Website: home-depot
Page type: account-dashboard
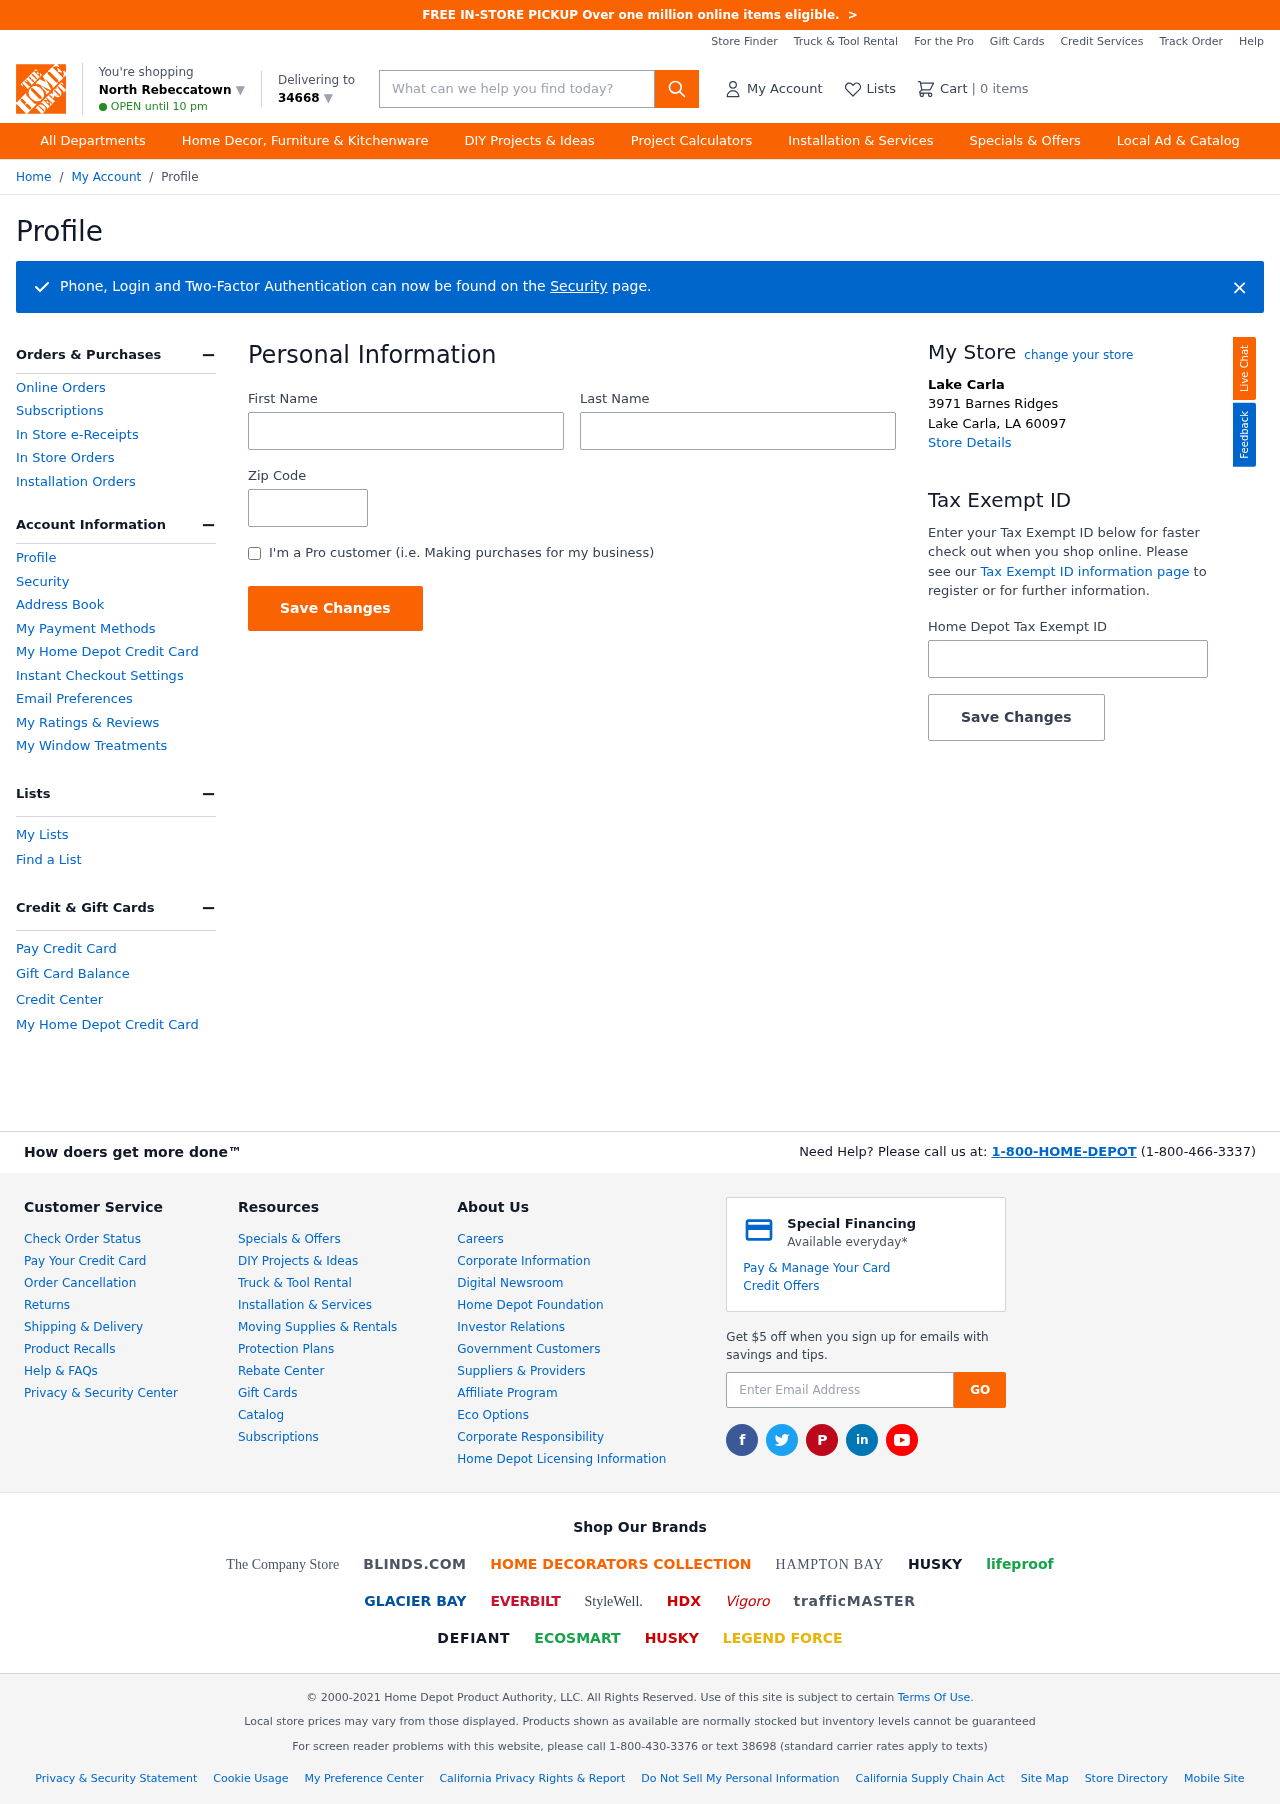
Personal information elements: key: PII_CITY
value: North Rebeccatown ▼
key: PII_FIRSTNAME
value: Paul
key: PII_LASTNAME
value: Roman
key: PII_LOCATION1_CITY
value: Lake Carla
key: PII_LOCATION1_CITY_STATE_ZIP
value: Lake Carla, LA 60097
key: PII_LOCATION1_STREET
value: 3971 Barnes Ridges
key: PII_POSTCODE
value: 34668 ▼
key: PII_POSTCODE
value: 34668
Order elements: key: ORDER_NUM_ITEMS
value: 0
Search elements: key: HEADER_SEARCH
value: What can we help you find today?